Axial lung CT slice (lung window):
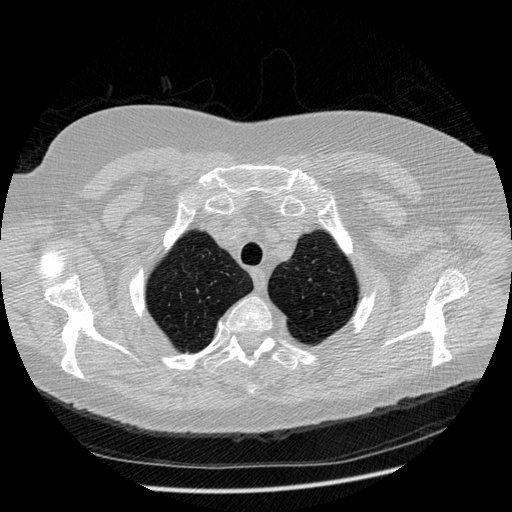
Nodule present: no